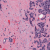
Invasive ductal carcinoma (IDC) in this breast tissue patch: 1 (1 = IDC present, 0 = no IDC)